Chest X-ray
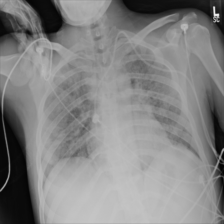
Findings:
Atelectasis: negative
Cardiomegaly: negative
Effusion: negative
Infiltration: negative
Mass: negative
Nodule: negative
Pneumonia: positive
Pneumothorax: negative
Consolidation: negative
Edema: negative
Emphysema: negative
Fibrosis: negative
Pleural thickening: negative
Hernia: negative